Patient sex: M
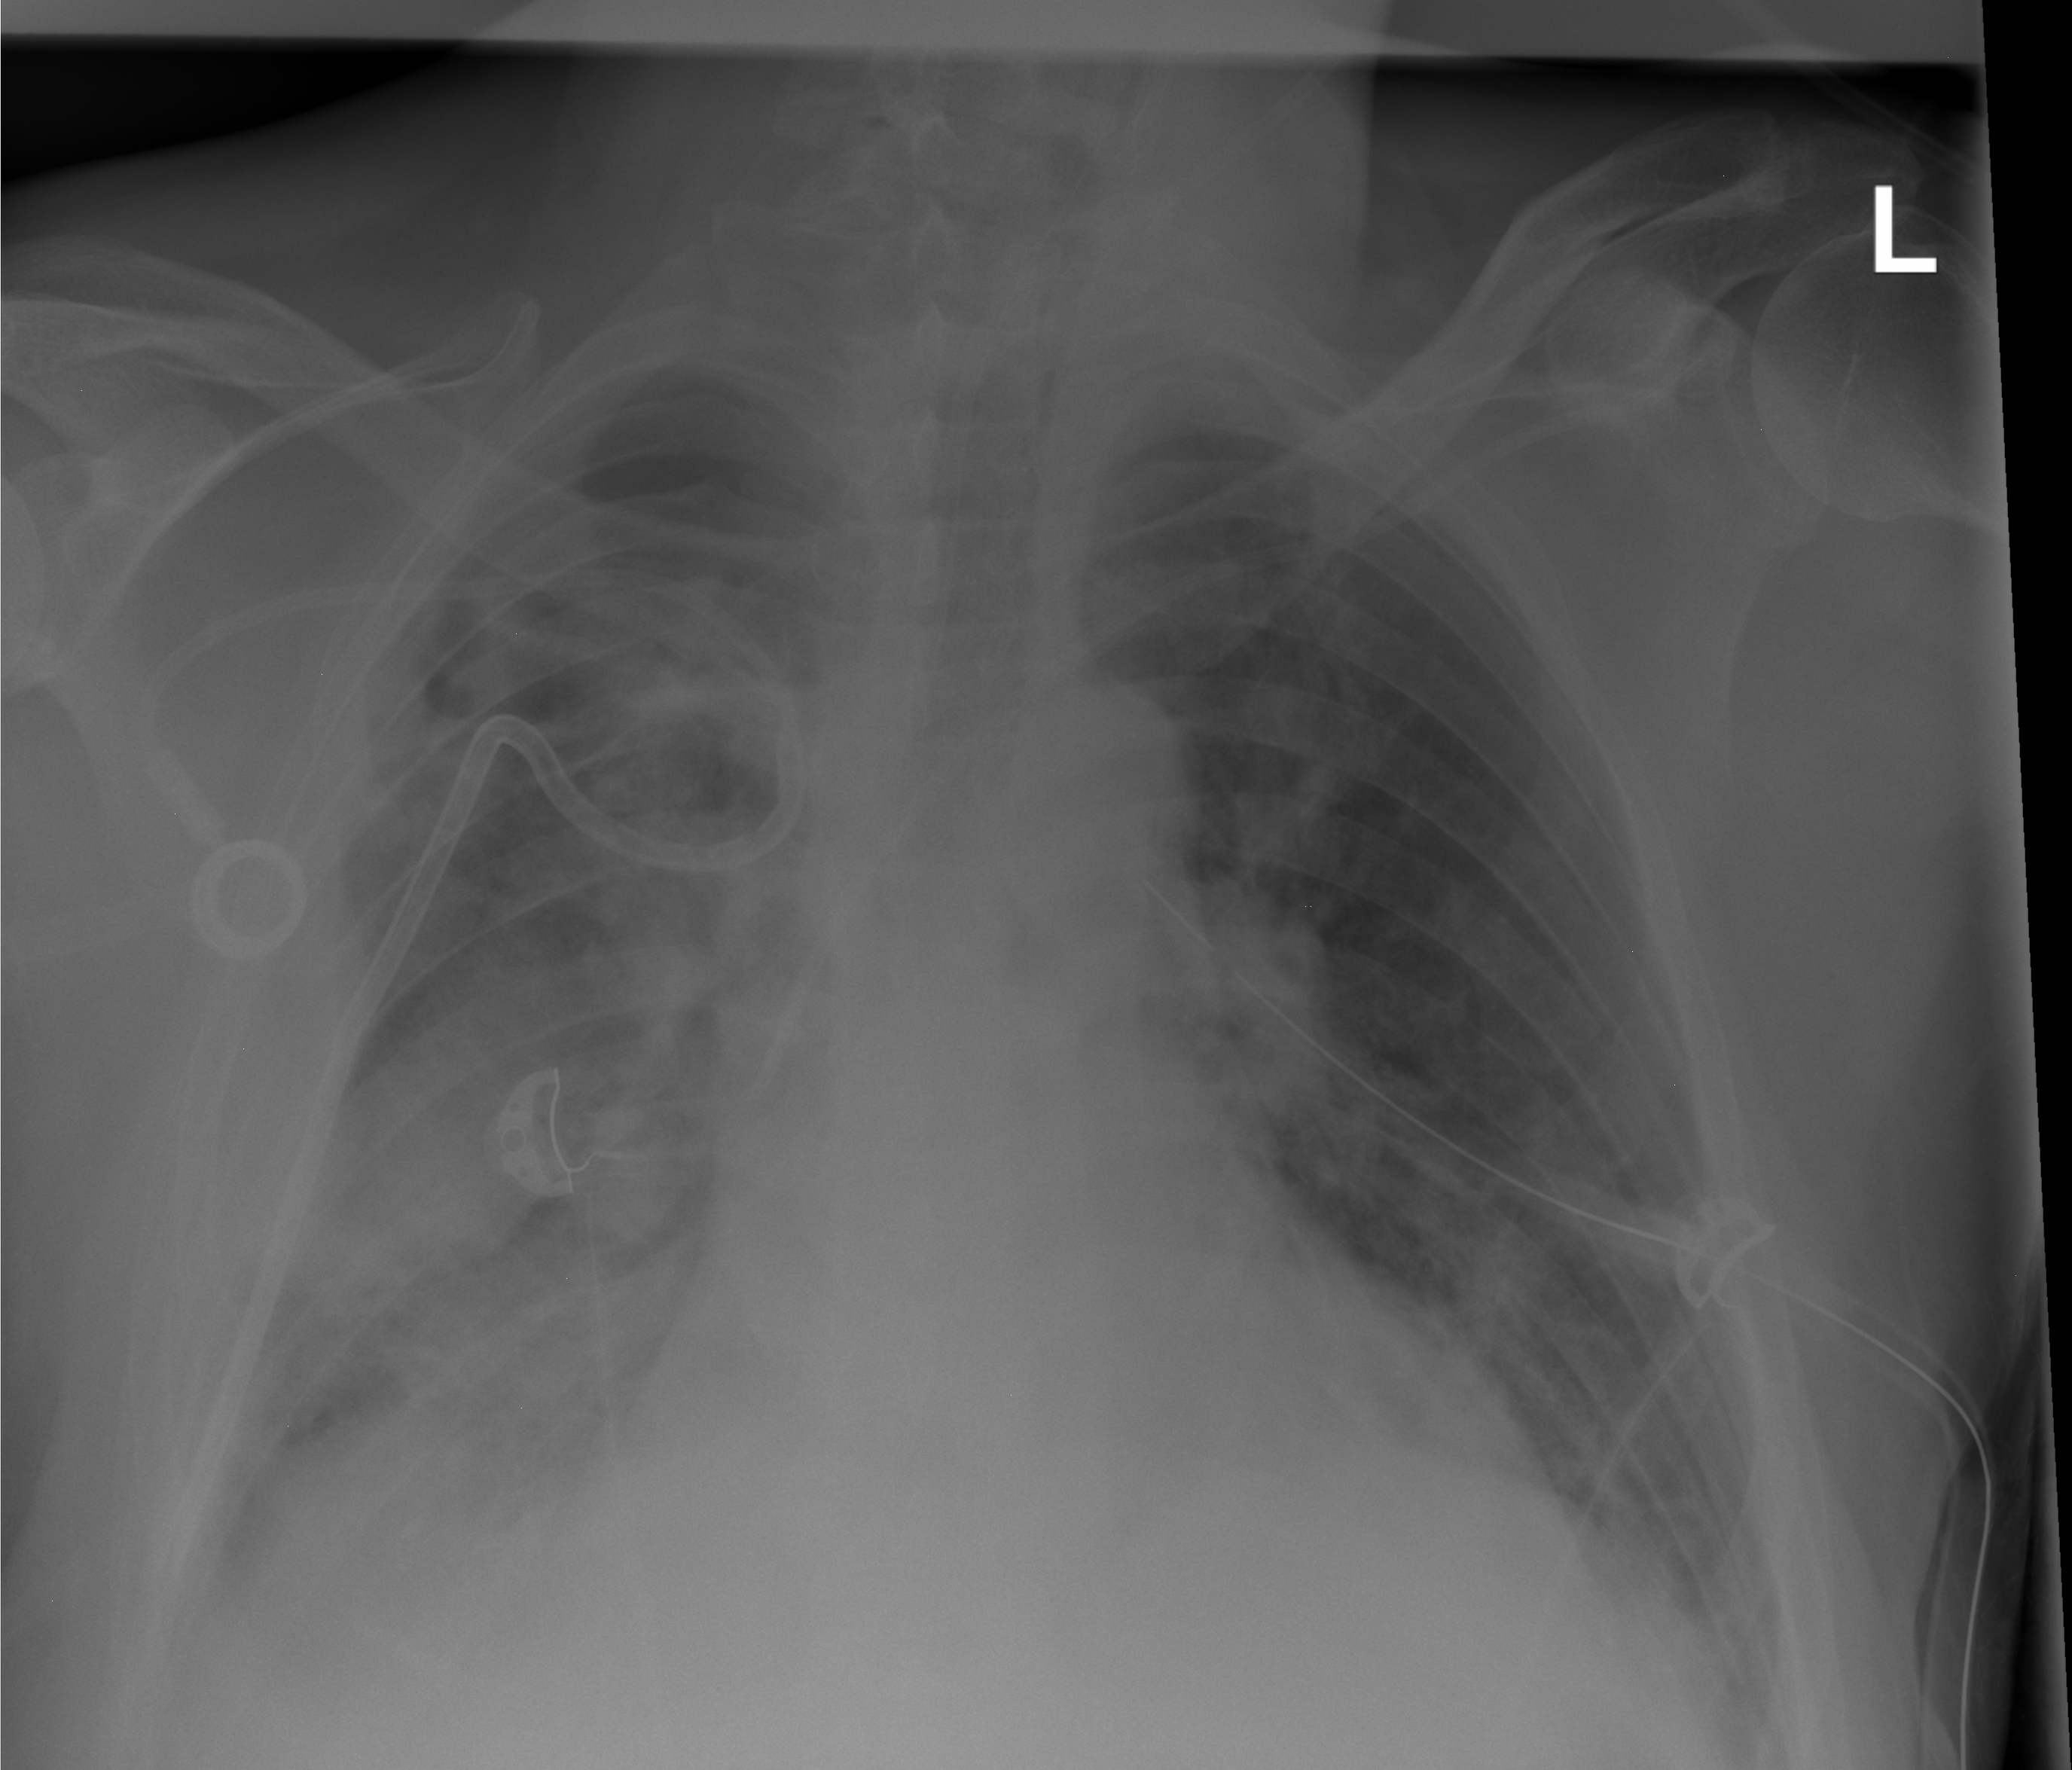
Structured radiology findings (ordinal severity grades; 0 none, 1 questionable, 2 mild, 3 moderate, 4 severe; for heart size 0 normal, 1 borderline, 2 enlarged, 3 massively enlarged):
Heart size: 2
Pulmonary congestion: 2
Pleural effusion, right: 2
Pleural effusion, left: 1
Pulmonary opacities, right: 3
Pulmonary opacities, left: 2
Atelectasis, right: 3
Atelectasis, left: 0